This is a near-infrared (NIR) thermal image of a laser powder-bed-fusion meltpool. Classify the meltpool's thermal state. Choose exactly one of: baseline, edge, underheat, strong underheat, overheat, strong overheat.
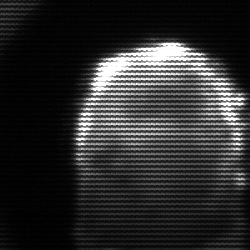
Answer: baseline